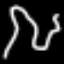
Label: squiggle